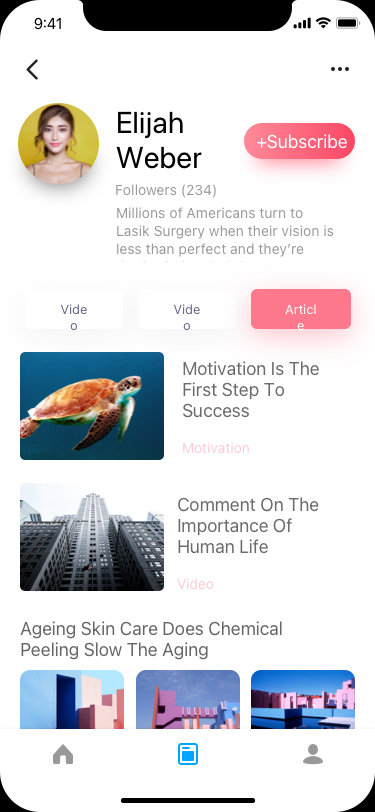
Text in this UI design:
Ageing Skin Care Does Chemical
Peeling Slow The Aging
Motivation Is The
First Step To
Success
Motivation
Comment On The
Importance Of
Human Life
Video
Elijah
Weber
Millions of Americans turn to Lasik Surgery when their vision is less than perfect and they’re tired.    being tied down to wearing glasses or contacts. What part of the eye is it that may be causing all your vision trouble? Your cornea! When the shape of your cornea is irregular, the image on your retina is blurry and out-of-focus. The cornea is a part of your eye that works to focus light and projects an image on the retina. This focusing of light is called refraction. The 3 main types of refractive errors are myopia (nearsightedness), hyperopia (farsightedness) and astigmatism. If you are nearsighted, you have trouble seeing distant objects. If you are farsighted, you have trouble seeing things close up.
Followers (234)